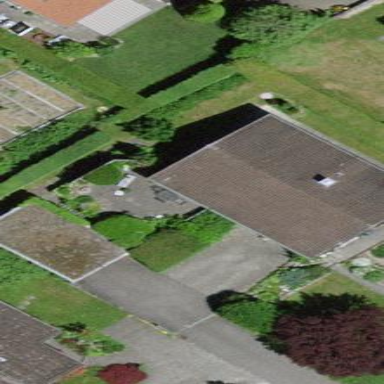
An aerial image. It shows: Residential building.